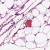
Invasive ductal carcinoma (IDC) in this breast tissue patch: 0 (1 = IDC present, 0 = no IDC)